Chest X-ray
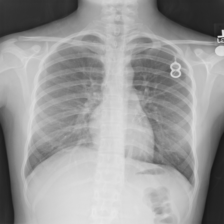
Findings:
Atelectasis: negative
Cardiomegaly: negative
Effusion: negative
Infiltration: negative
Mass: negative
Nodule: negative
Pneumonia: negative
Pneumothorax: negative
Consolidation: negative
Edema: negative
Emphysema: negative
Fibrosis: negative
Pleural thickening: negative
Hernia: negative